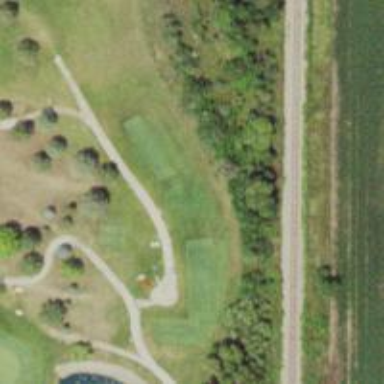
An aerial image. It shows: Path for both road and golf.